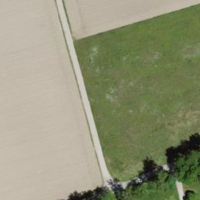
EUNIS habitat code: 52
Species observed at this site:
Prunus spinosa